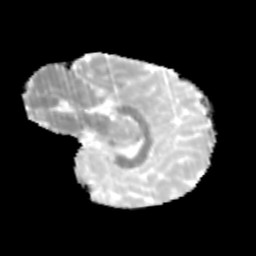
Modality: MD
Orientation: sagittal
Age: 9
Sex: female
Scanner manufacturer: siemens
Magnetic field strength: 3 T
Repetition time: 3.8 s
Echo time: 0.07 s